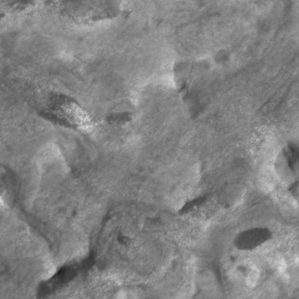
Label: non_frost